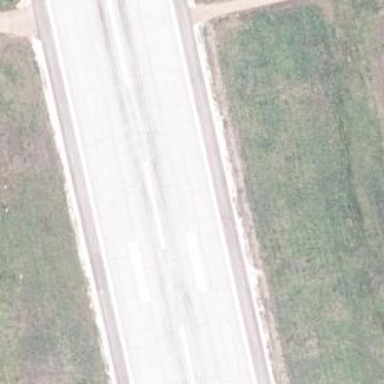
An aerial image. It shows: Asphalt taxiway at the airport.